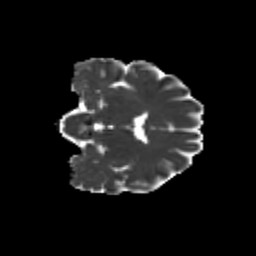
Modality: MD
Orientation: coronal
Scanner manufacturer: siemens
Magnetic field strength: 3 T
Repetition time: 9.2 s
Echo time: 0.084 s